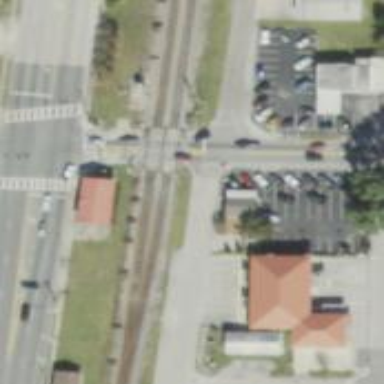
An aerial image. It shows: Railway siding with rails.